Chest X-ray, PA view. Patient: 67 years old, sex M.
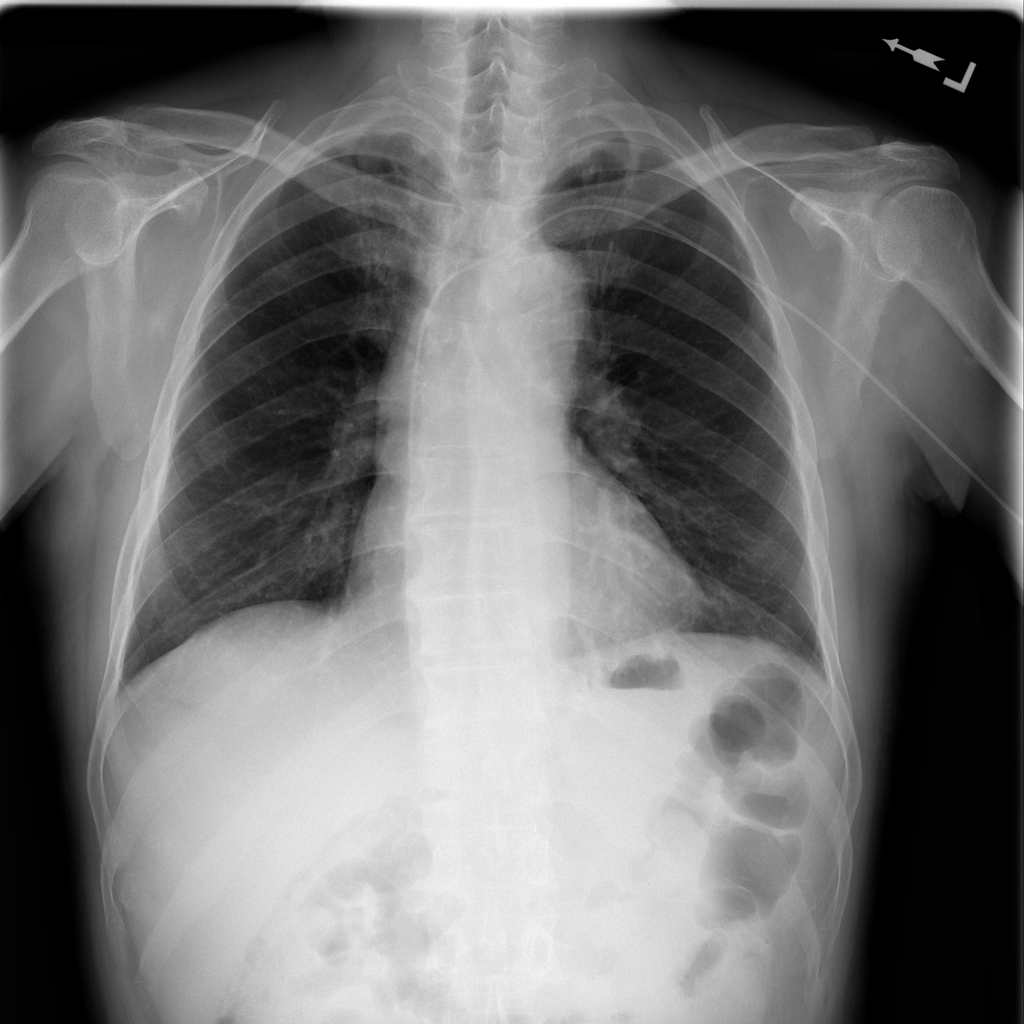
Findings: No Finding